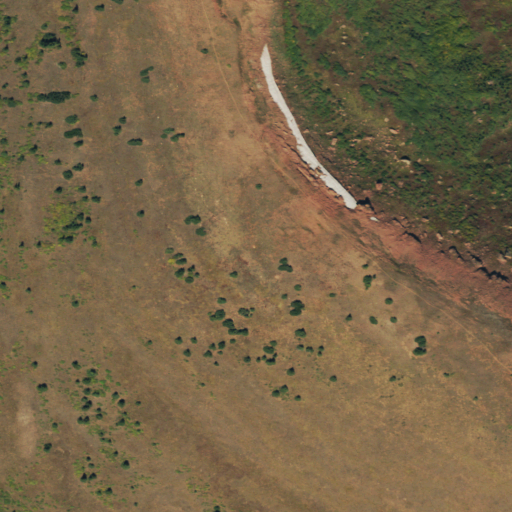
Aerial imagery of ridge(s) in Colorado named Wingle Ridge containing shrub, grassland, and snow